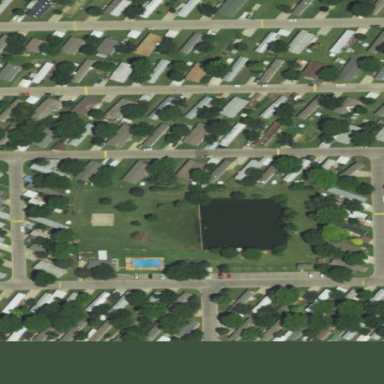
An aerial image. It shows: Residential area known as trailer park.